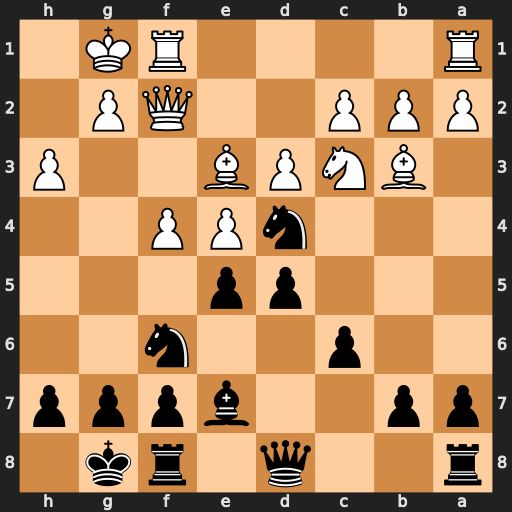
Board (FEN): r2q1rk1/pp2bppp/2p2n2/3pp3/3nPP2/1BNPB2P/PPP2QP1/R4RK1
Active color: b
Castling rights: -
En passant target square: -
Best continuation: Nxb3 axb3 d4 fxe5 dxe3